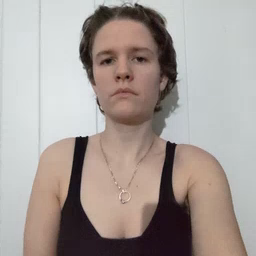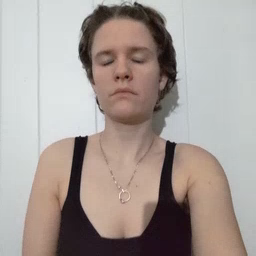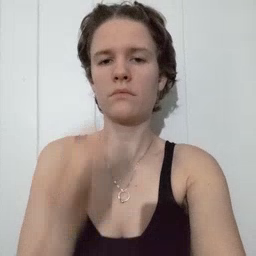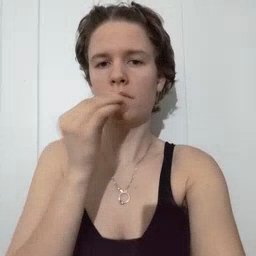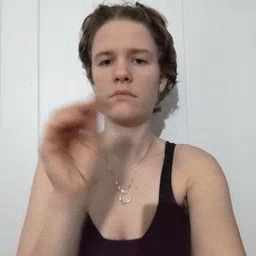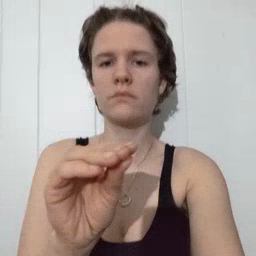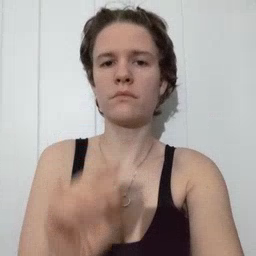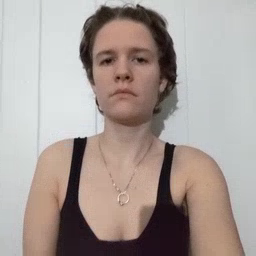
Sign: kiss